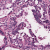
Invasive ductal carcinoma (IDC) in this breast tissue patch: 0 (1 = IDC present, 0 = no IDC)